Question: I have a 'RecyclerView' in which user selects an item. Upon selection certain view becomes visible before the text (see image). I want to animate its appearance.

'animateLayoutChanges' property on the item's layout does the job perfectly, except for the animation type for view appearance - it fades in. I want it to scale from 0 to 100% size, I believe it's called 'pop up' animation.
If I disable 'animateLayoutChanges' and use XML animation for that, it works, but the nearby text is no longer animated (it should slide to accomodate space for the view and its margin). It instantly shifts to the right and then animation is played. This is worse with reverse animation, since the text overlaps the view before it has disappeared.
So I need to combine default mechanism and my own animation somehow.
What would be the simplest way to accomplish that without delving into custom animations?
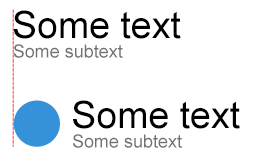
Answer: After much digging in the wrong places, found the answer myself. Might help somebody.
'animateLayoutChanges' property if enabled utilizes an instance of 'LayoutTransition' to do its job in 'ViewGroup'.
So in order to change animations, you can create an instance of 'LayoutTransition', set 'Animator' for the transition that you need to change and then assign that instance to 'ViewGroup' via 'setLayoutTransition()'.
In my case the result is:
'''
Animator scaleDown = ObjectAnimator.ofPropertyValuesHolder((Object)null, PropertyValuesHolder.ofFloat("scaleX", 1, 0), PropertyValuesHolder.ofFloat("scaleY", 1, 0));
scaleDown.setDuration(300);
scaleDown.setInterpolator(new OvershootInterpolator());
Animator scaleUp = ObjectAnimator.ofPropertyValuesHolder((Object)null, PropertyValuesHolder.ofFloat("scaleX", 0, 1), PropertyValuesHolder.ofFloat("scaleY", 0, 1));
scaleUp.setDuration(300);
scaleUp.setStartDelay(300);
scaleUp.setInterpolator(new OvershootInterpolator());
LayoutTransition itemLayoutTransition = new LayoutTransition();
itemLayoutTransition.setAnimator(LayoutTransition.APPEARING, scaleUp);
itemLayoutTransition.setAnimator(LayoutTransition.DISAPPEARING, scaleDown);
ViewGroup av = (ViewGroup)v.findViewById(R.id.animated_layout);
av.setLayoutTransition(itemLayoutTransition);
'''
More info in <URL>.